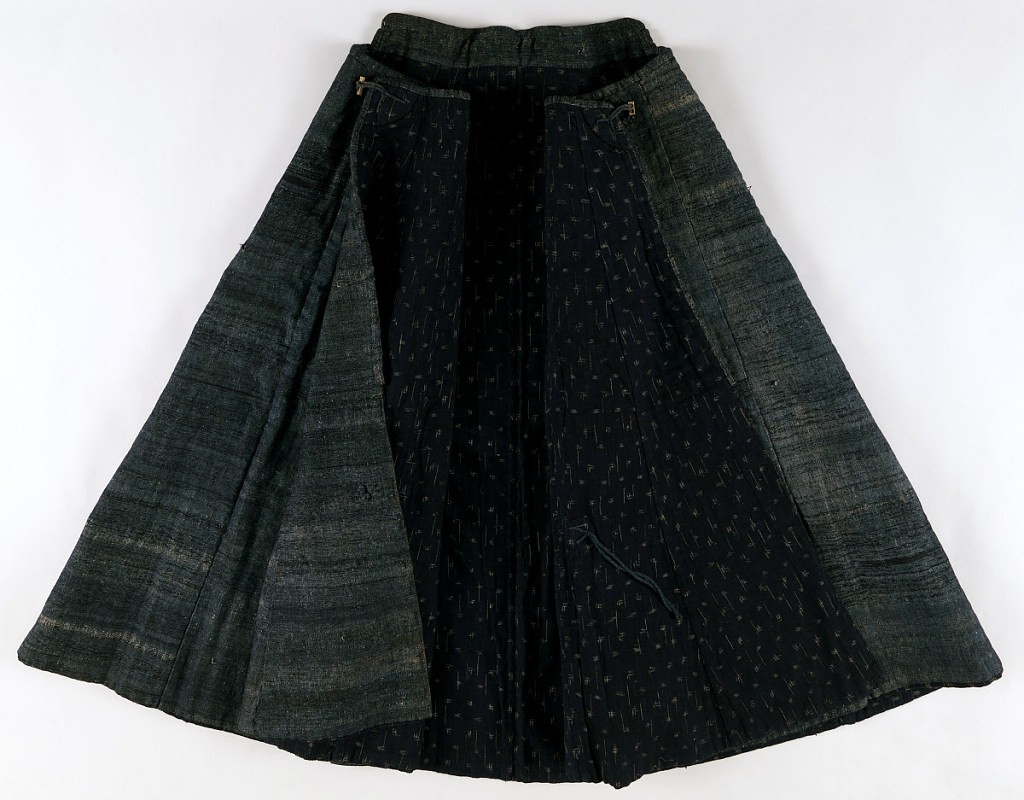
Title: Rain cloak (kappa)
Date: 1850–60
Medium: cotton (recycled fiber) Technique: plain weave Label: plain woven cotton warp with recycled cotton weft
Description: Cape-like raincoat made of sixteen shaped gores with a stand-up collar. At the neck are cord ties with bone clasps; both are reinforced. At the waist is a cord loop with a circular reinforcement. The cord is knotted through the front of the coat. The coat was woven with very fine dark blue warps while the recycled cotton wefts are much thicker with varied shades of blue. The lining is an indigo-dyed double ikat of hand-spun yarns with a small repeating pattern.